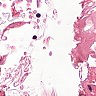
Metastatic tissue present: no